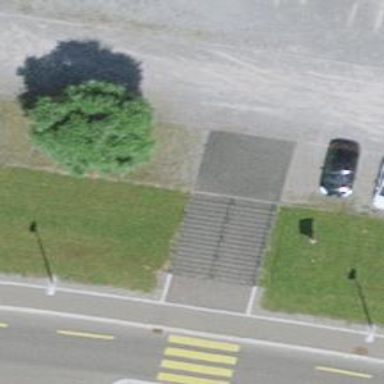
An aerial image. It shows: Road with steps.